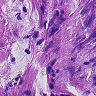
Metastatic tissue present: yes